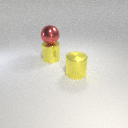
large yellow metal cylinder in front of large yellow metal cylinder